Field crop: tomato
Growth stage: 1
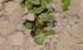
Species: portulaca